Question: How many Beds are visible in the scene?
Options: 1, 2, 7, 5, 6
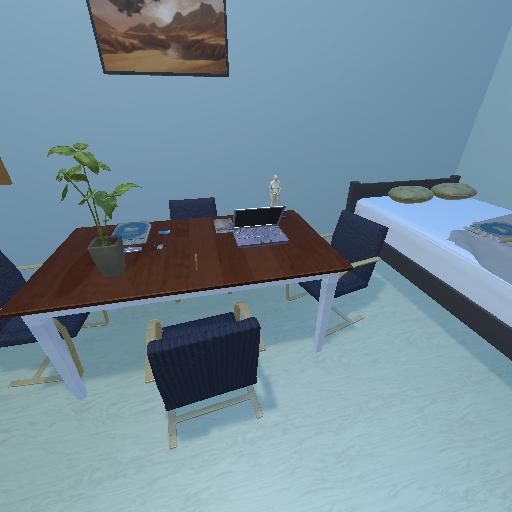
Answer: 1